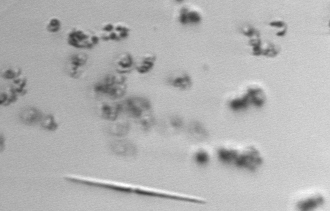
Label: Phaeocystis